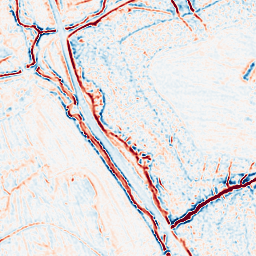
Category: multiscale
Decomposition family: log
Decomposition parameters: sigma: 1
Upsampling method: bilinear
Upsampling parameters: scale: 8
Upsampling scale: 8